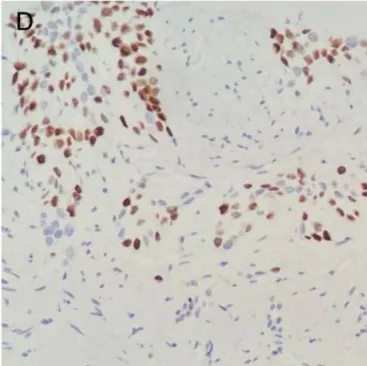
Histopathology and immunohistochemistry (IHC) of the biopsies from liver metastases. P40. (x200).
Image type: pathology (immunostaining)